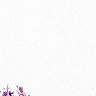
Metastatic tissue present: no